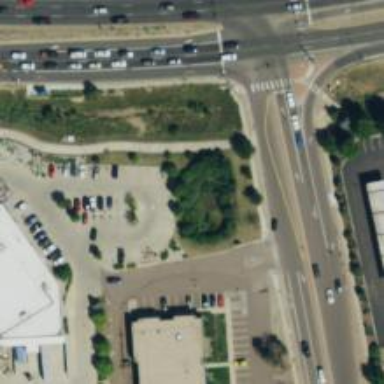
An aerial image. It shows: Footway.